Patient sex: M
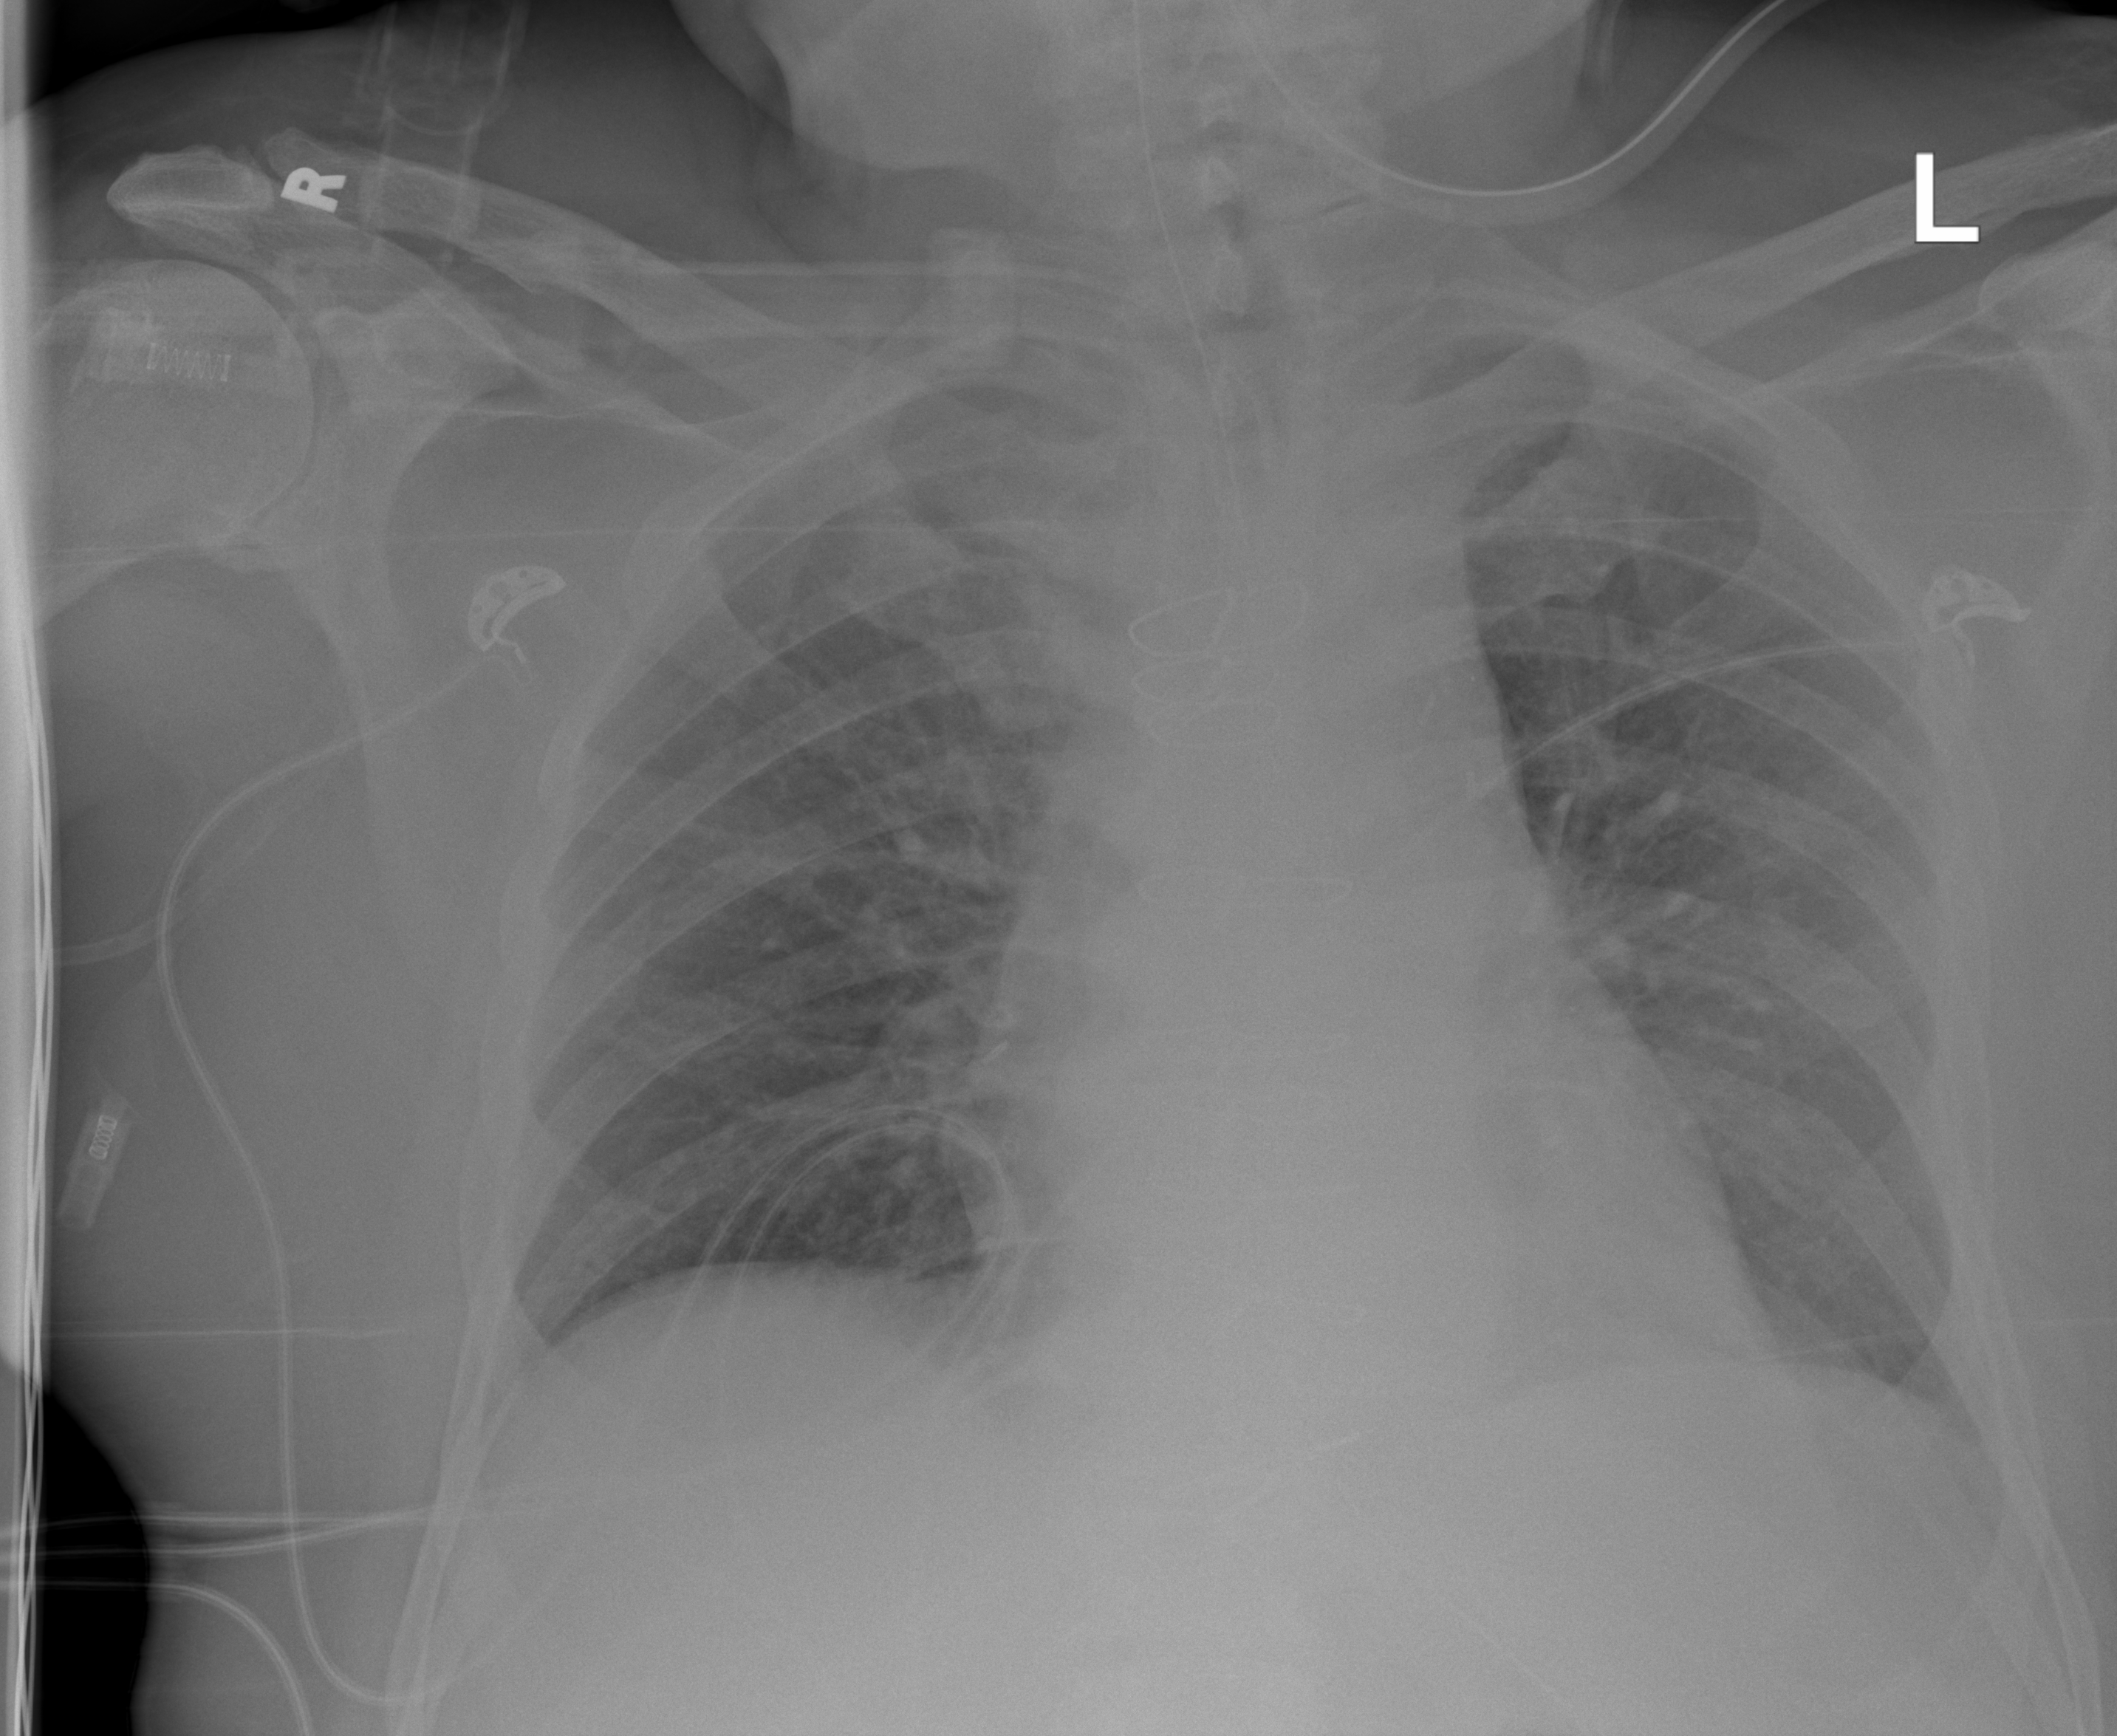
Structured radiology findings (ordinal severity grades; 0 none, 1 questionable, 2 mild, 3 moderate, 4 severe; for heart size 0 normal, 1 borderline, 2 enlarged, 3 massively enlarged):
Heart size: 2
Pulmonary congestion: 2
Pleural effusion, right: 0
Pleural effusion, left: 2
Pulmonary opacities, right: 0
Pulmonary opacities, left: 0
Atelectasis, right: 0
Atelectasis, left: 2